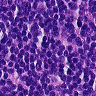
Metastatic tissue present: no